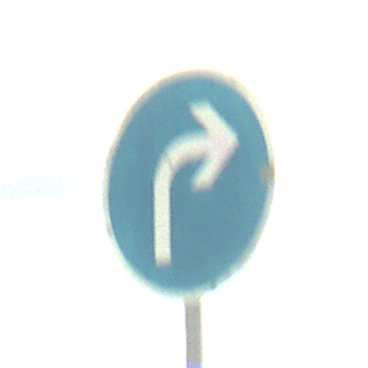
Verkehrszeichen: VorgeschriebeneFahrtrichtungRechts
Umgebung: Outdoor, RoadRail
Tageszeit: Midday
Wetter: PartlyCloudy
Licht: Natural
Jahreszeit: NotSpecified
Kontrast: HighContrast